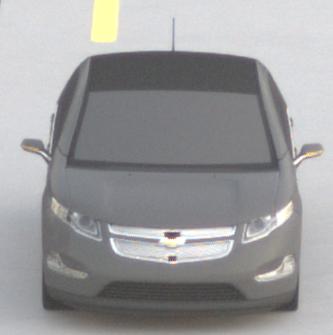
Make: Chevrolet
Model: Volt
Detailed model: Volt
Model produced from: 2011/11
Model produced until: 2014/08
Doors: 5
Color: gray
Road condition: dry road
Daytime: sunrise or sunset
Contrast: low contrast